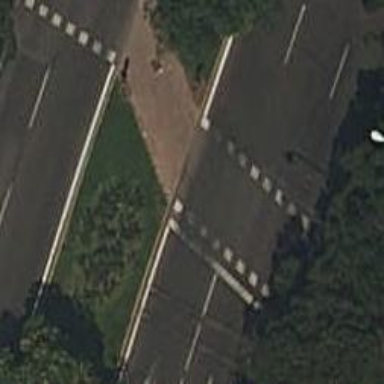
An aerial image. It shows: Road crossing with traffic signals.